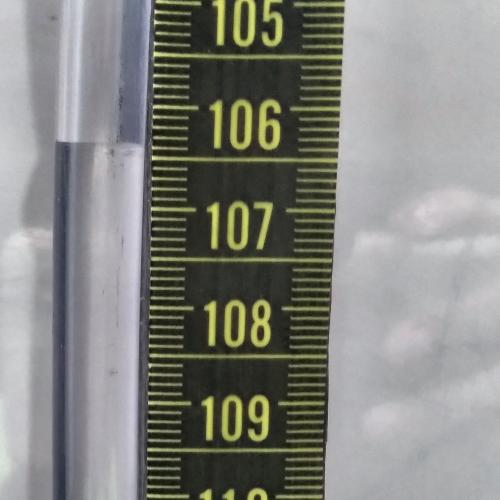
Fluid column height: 106.4 cm